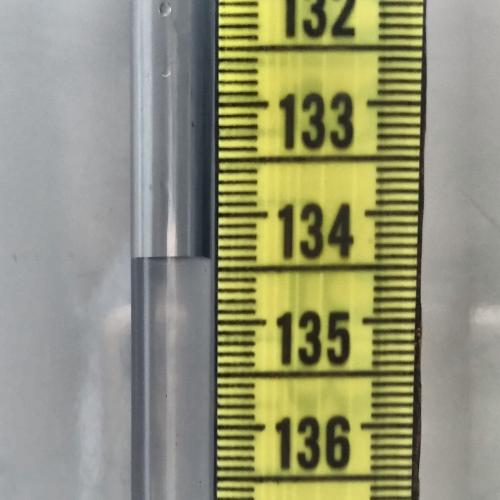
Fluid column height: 134.4 cm